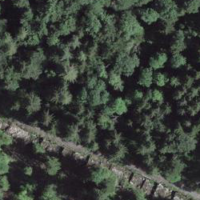
EUNIS habitat code: 44
Species observed at this site:
Oxalis acetosella